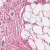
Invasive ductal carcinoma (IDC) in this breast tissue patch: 1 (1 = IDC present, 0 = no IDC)